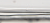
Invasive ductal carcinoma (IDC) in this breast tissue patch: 0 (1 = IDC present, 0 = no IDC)